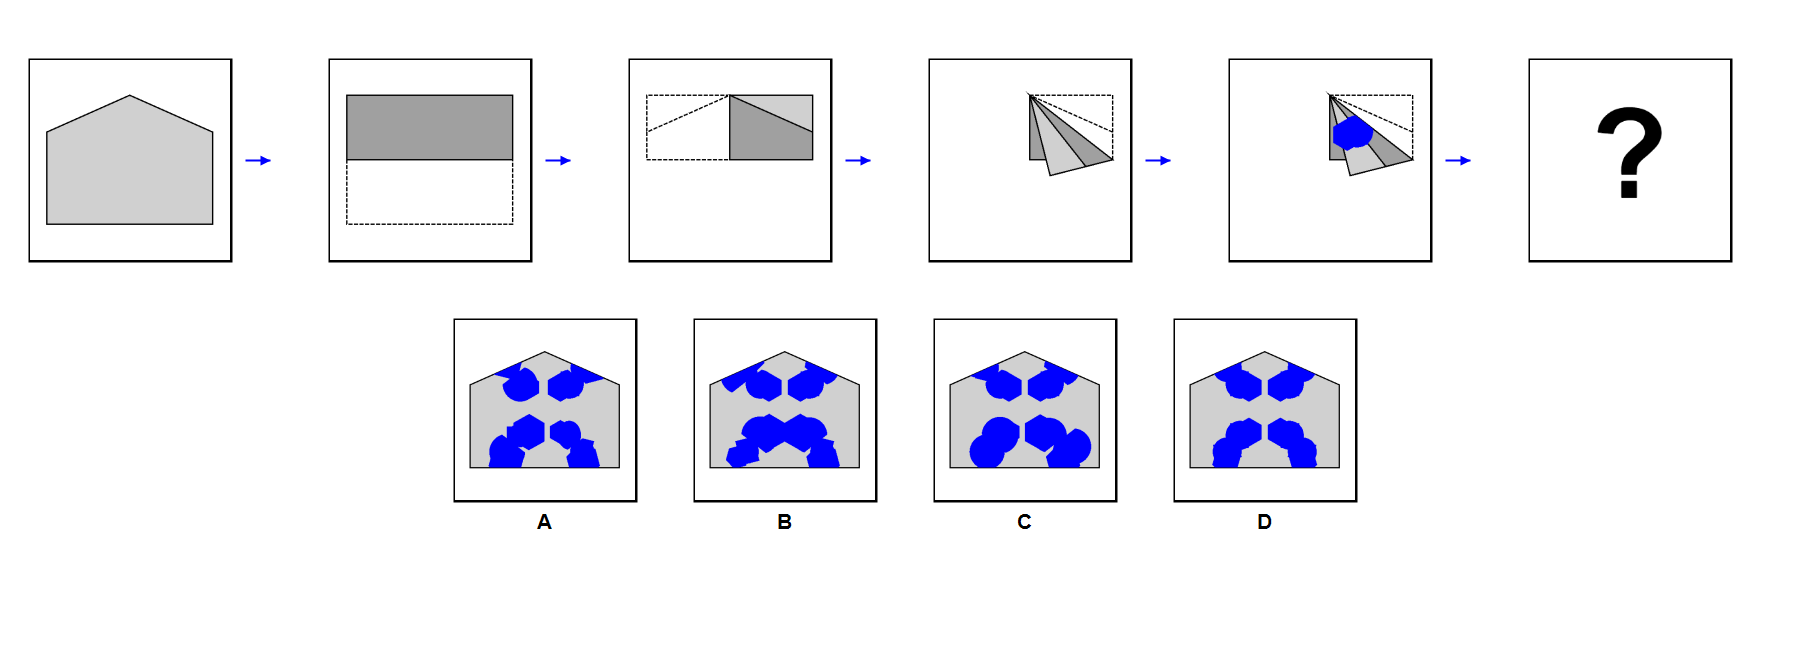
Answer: D